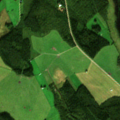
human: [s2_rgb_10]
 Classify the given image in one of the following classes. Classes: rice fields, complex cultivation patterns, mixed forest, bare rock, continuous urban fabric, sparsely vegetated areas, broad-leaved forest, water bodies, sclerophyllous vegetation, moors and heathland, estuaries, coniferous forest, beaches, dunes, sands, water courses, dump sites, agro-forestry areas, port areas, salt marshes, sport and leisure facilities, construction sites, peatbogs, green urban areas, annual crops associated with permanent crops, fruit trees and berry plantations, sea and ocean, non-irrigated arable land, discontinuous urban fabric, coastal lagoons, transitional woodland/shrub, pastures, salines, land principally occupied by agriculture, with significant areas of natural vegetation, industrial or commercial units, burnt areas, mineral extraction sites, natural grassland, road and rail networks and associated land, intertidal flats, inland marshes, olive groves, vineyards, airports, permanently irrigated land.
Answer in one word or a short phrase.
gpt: non-irrigated arable land, mixed forest, inland marshes, water bodies